Interaction volume radius: 5 \u00c5
Interaction volume height: 15 \u00c5
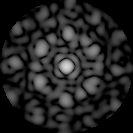
Disorder parameter: 0.5886